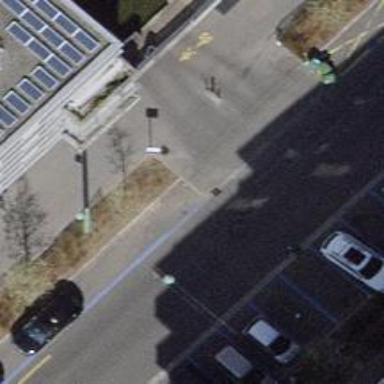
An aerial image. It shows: Bicycle parking facility.